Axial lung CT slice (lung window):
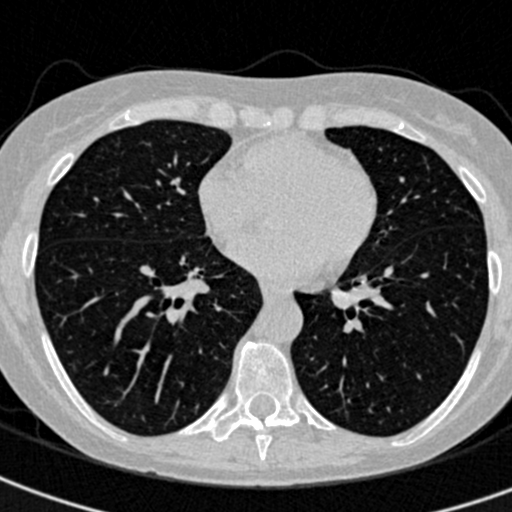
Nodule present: no